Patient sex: M
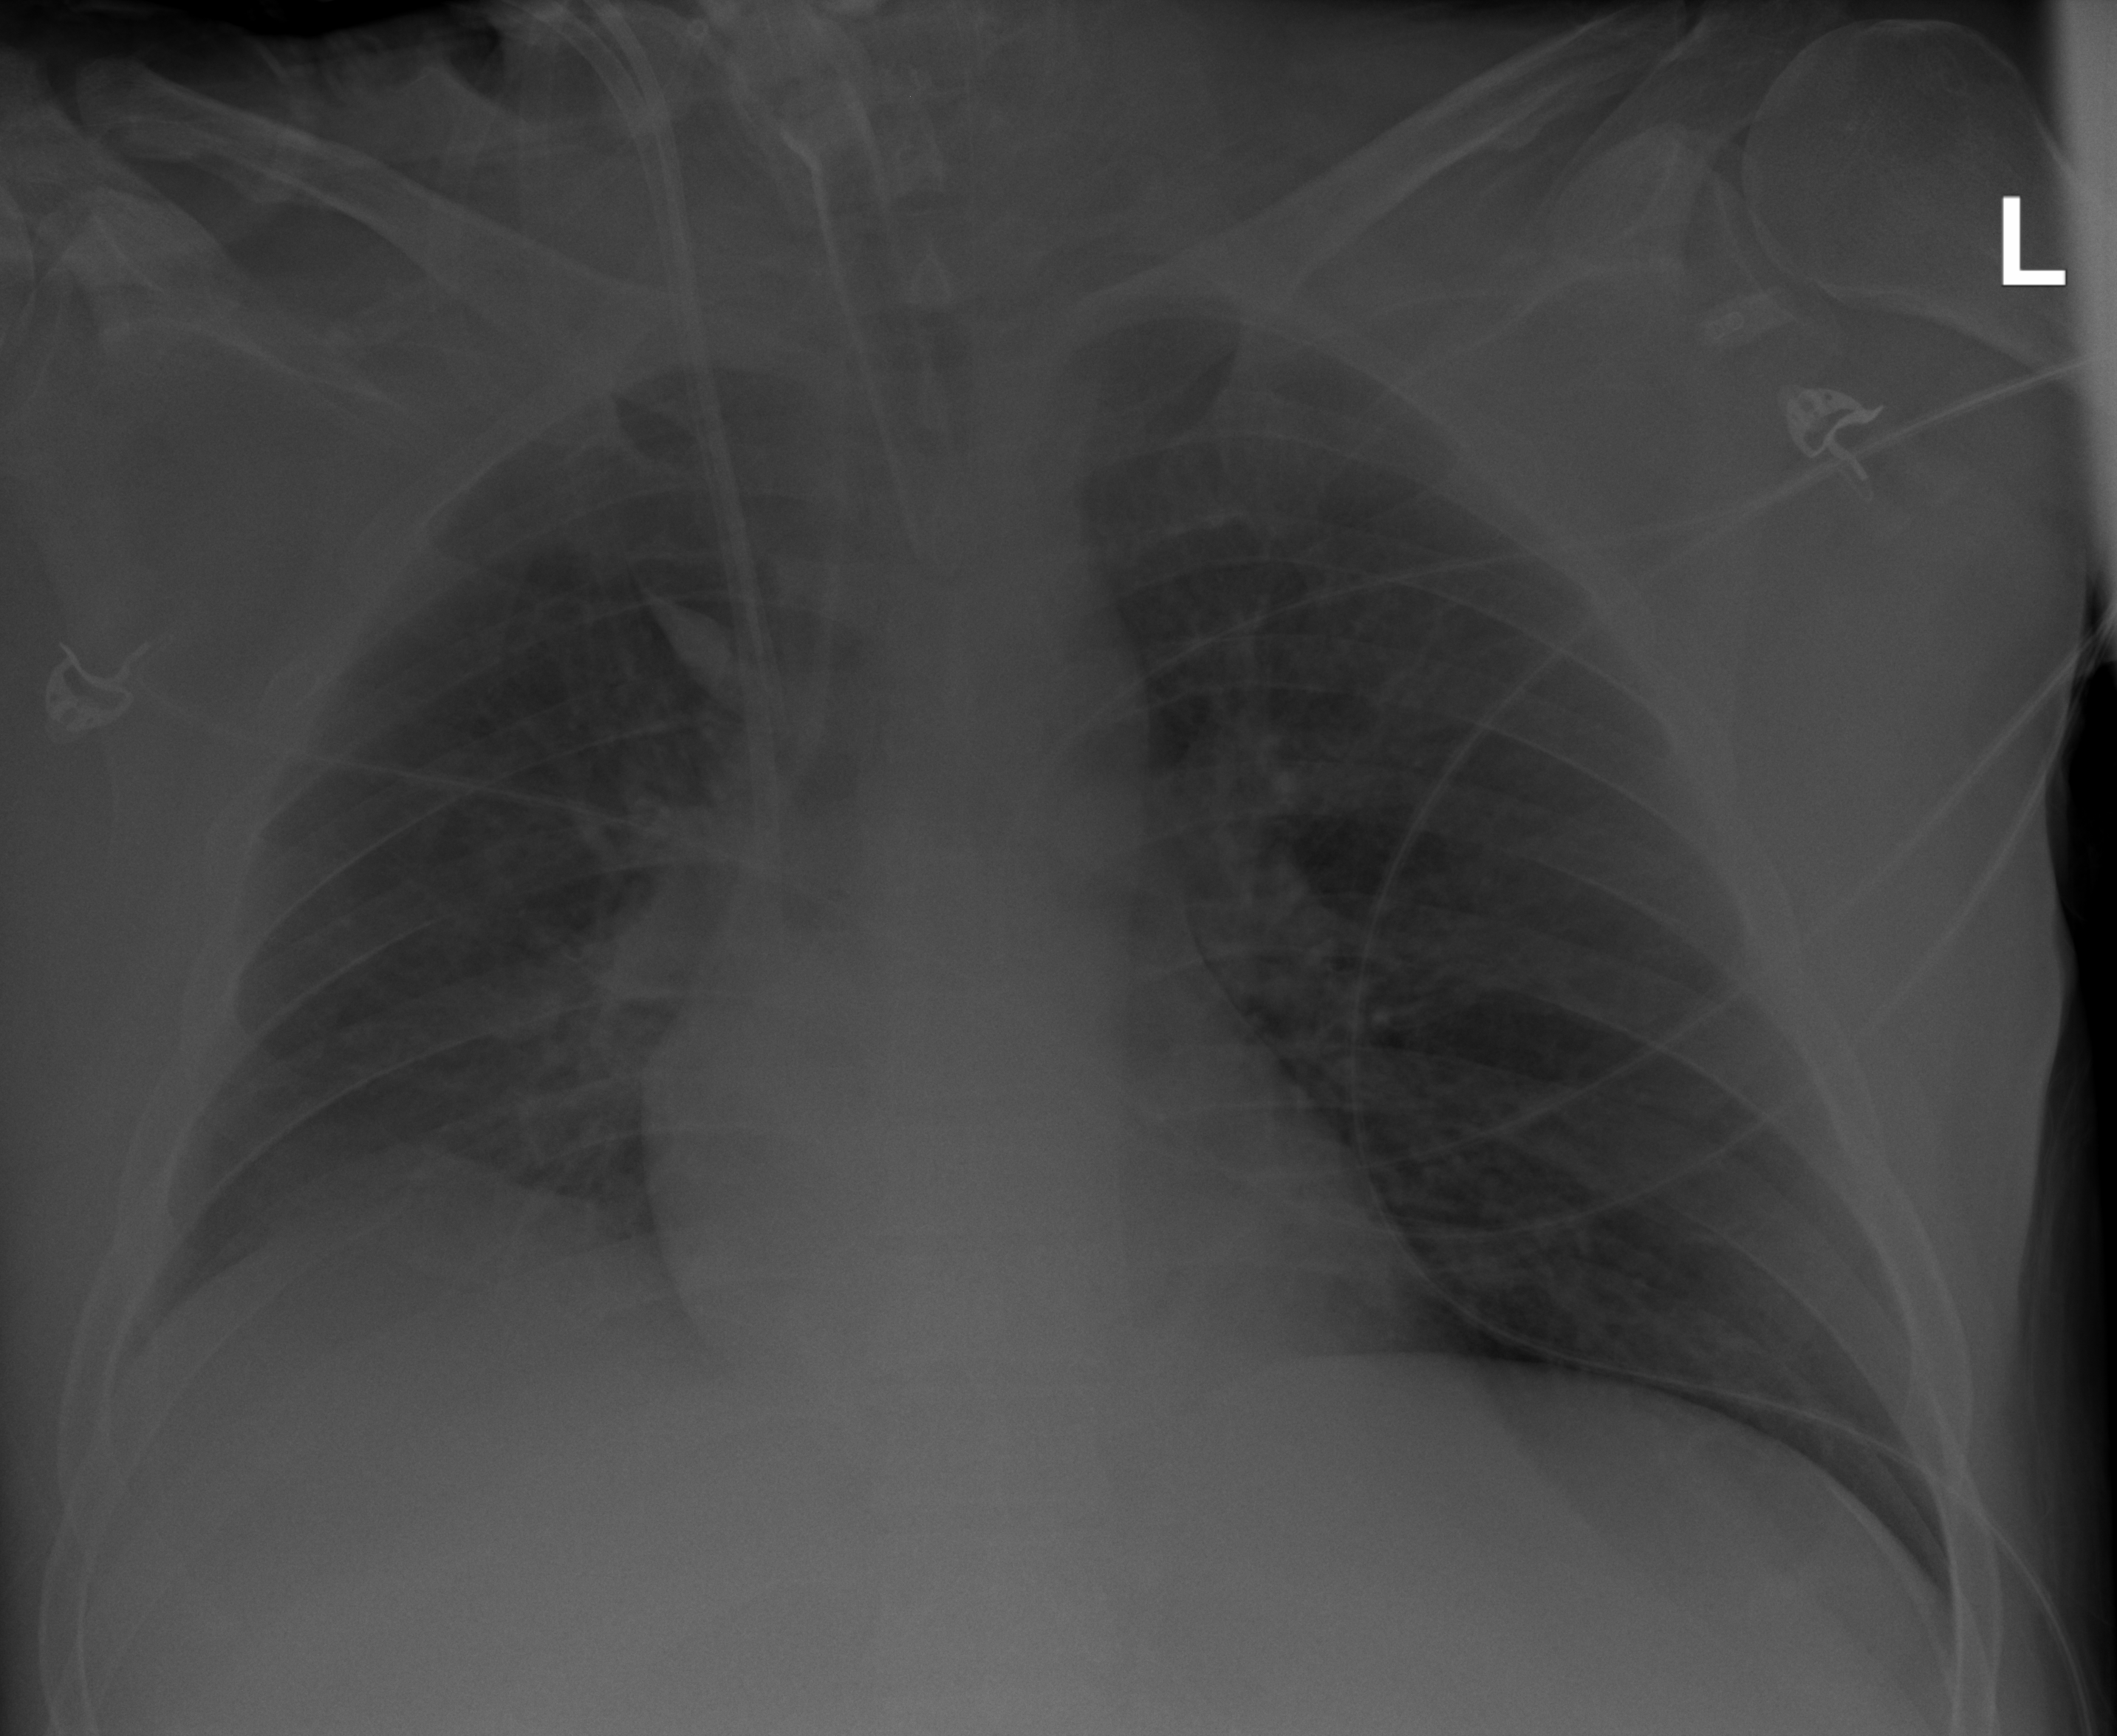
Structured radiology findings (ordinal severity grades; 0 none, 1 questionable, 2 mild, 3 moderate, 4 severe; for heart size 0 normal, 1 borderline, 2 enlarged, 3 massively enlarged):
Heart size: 0
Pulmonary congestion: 1
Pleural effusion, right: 2
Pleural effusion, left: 0
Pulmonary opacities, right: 1
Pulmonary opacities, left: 0
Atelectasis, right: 2
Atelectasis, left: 2